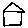
Label: house